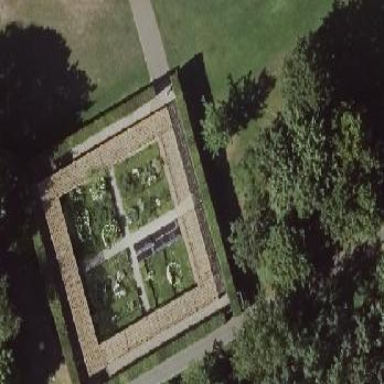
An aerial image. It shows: Garden that is leisure land.